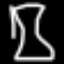
Label: hourglass